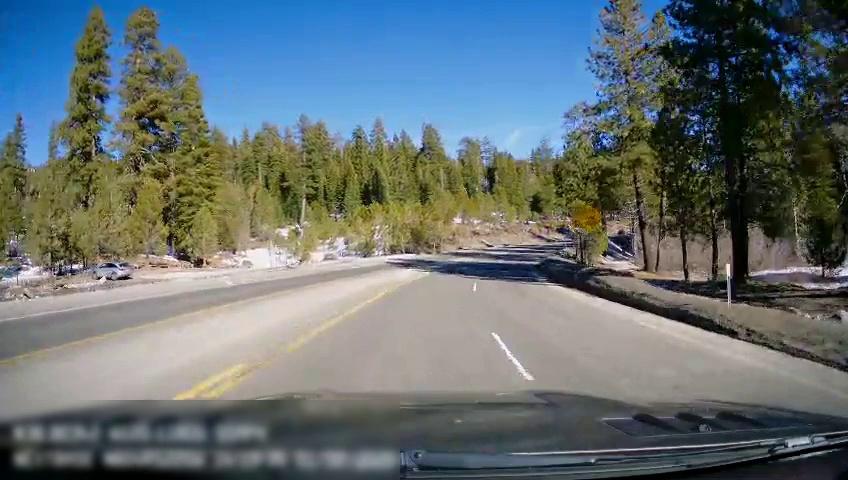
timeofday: Day
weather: Sunny
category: Drivable Space
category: Vehicles | SUV
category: Lanes | Current Lane
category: Lanes | Alternate Lane
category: Lanes | Current Lane
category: Lanes | Opposite Lane
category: Lanes | Opposite Lane
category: Lanes | Opposite Lane